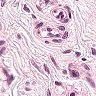
Metastatic tissue present: no